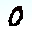
Label: 0